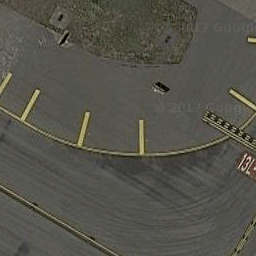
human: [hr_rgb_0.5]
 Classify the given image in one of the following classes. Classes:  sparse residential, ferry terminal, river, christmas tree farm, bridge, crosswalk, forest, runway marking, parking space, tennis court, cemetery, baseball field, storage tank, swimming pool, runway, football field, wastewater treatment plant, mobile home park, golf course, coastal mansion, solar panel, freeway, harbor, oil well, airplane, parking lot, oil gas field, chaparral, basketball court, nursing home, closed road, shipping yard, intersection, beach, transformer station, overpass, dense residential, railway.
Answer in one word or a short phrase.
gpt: runway marking